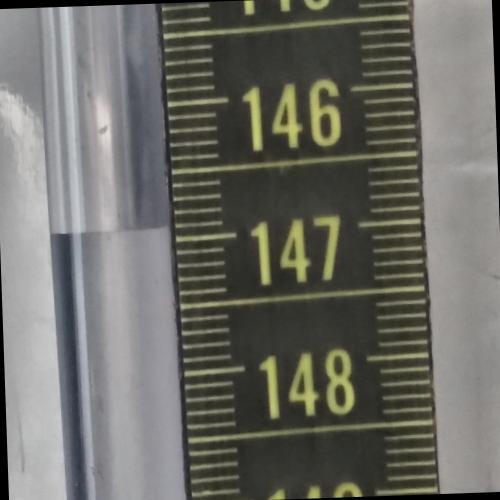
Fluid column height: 146.9 cm